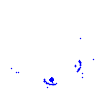
Particle: electron